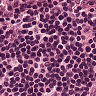
Metastatic tissue present: no